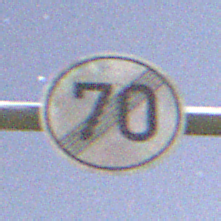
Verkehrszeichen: EndeGeschwindigkeit70
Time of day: Night
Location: Outdoor (Nature)
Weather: Clear
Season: NotSpecified
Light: Natural